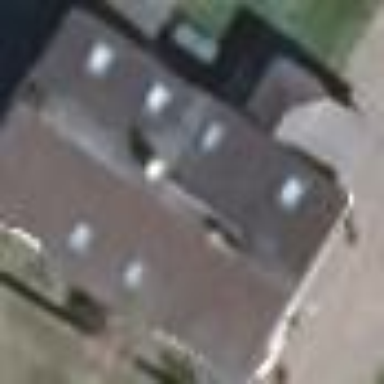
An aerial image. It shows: Building with gabled roof. The roof orientation is along the building's structure.